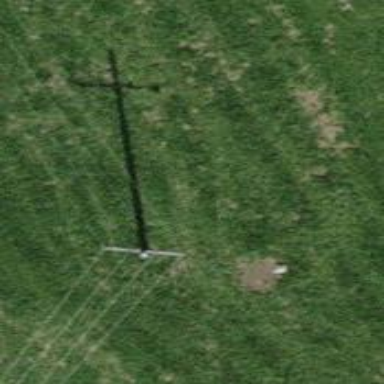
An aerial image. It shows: Minor power line.